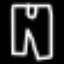
Label: pants